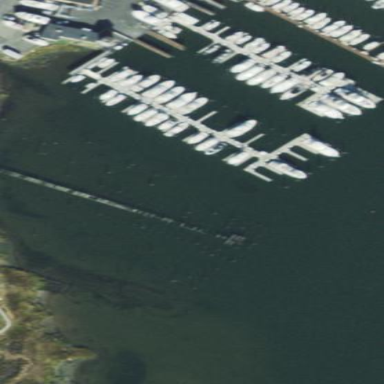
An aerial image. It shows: Marina on leisure land.